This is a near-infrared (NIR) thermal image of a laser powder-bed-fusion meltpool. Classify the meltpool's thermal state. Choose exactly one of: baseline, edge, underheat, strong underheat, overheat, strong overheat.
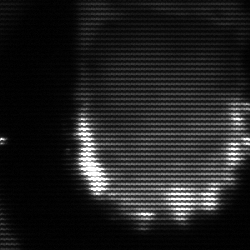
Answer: baseline